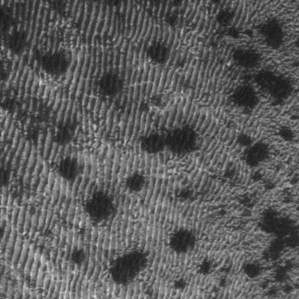
Label: frost